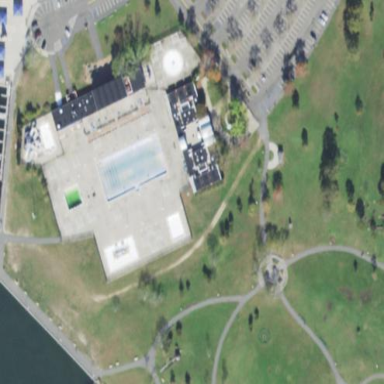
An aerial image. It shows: Sports centre specializing in swimming activities located in leisure land area.